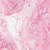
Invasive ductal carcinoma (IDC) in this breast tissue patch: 0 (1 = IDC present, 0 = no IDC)